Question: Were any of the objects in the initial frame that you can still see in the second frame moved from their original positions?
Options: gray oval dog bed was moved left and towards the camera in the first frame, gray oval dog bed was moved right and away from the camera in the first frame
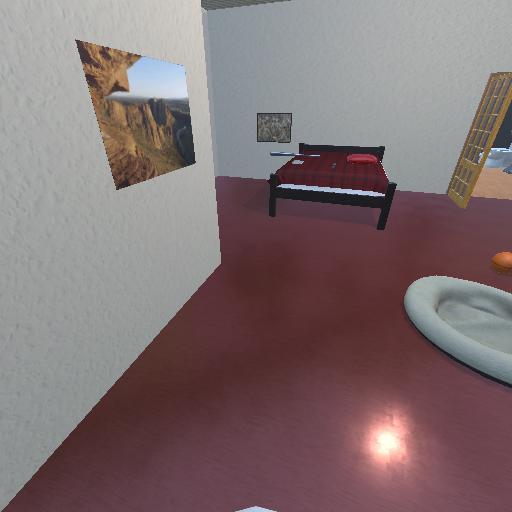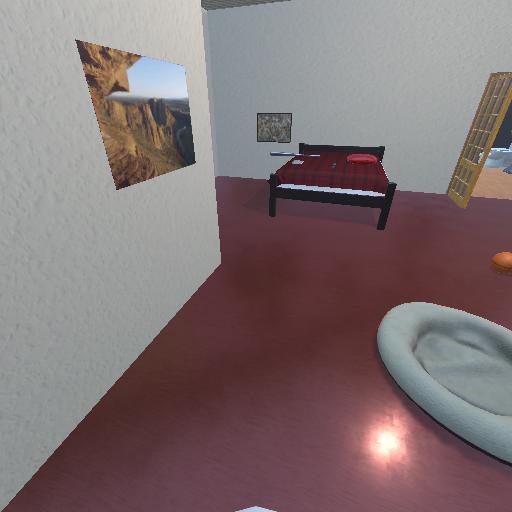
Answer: gray oval dog bed was moved left and towards the camera in the first frame